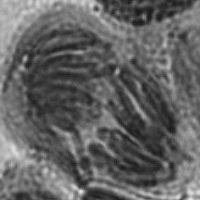
Label: anaphase